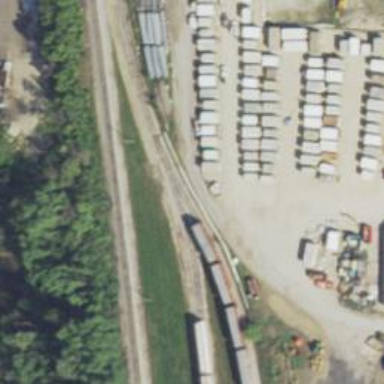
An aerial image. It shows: Railway spur service.